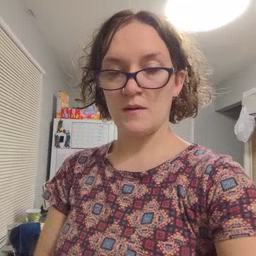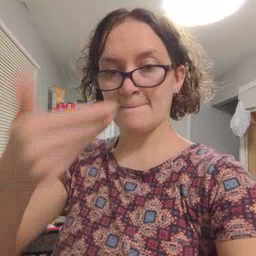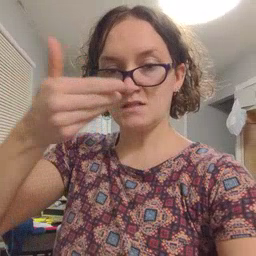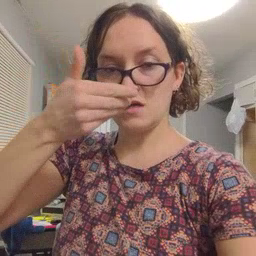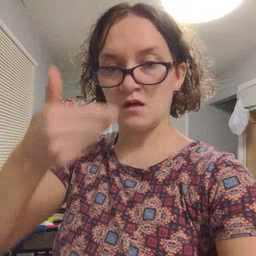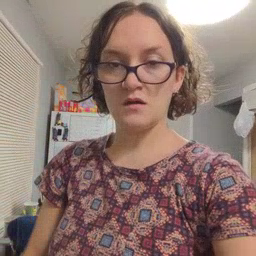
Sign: pizza